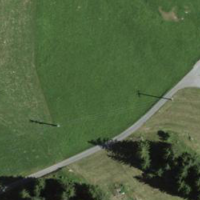
EUNIS habitat code: 24
Species observed at this site:
Arnica montana
Campanula barbata